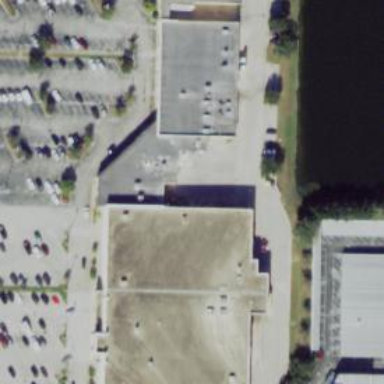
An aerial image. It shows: Building.